Question: the enterprise I work for owns a Moodle website with many courses. In all of them, we attach many files .doc or .pdf, so that users can download and read them. The problem is, in one of them - without apparent reason - users can't get the files. When clicking on a file, the website displays a message that goes more or less like this "You are already logged in as yourself. Exit and log as another user to see the file". Even if you do what the message is asking, nothing changes: you still get the same message and the files can't be downloaded or opened at all.

Note: I'm not trying to access the log in page while already logged, as some people in other forums suggested. I'm trying to , just that! I have to be logged in order to see the links to the files, so there is no call for going to the login page again.
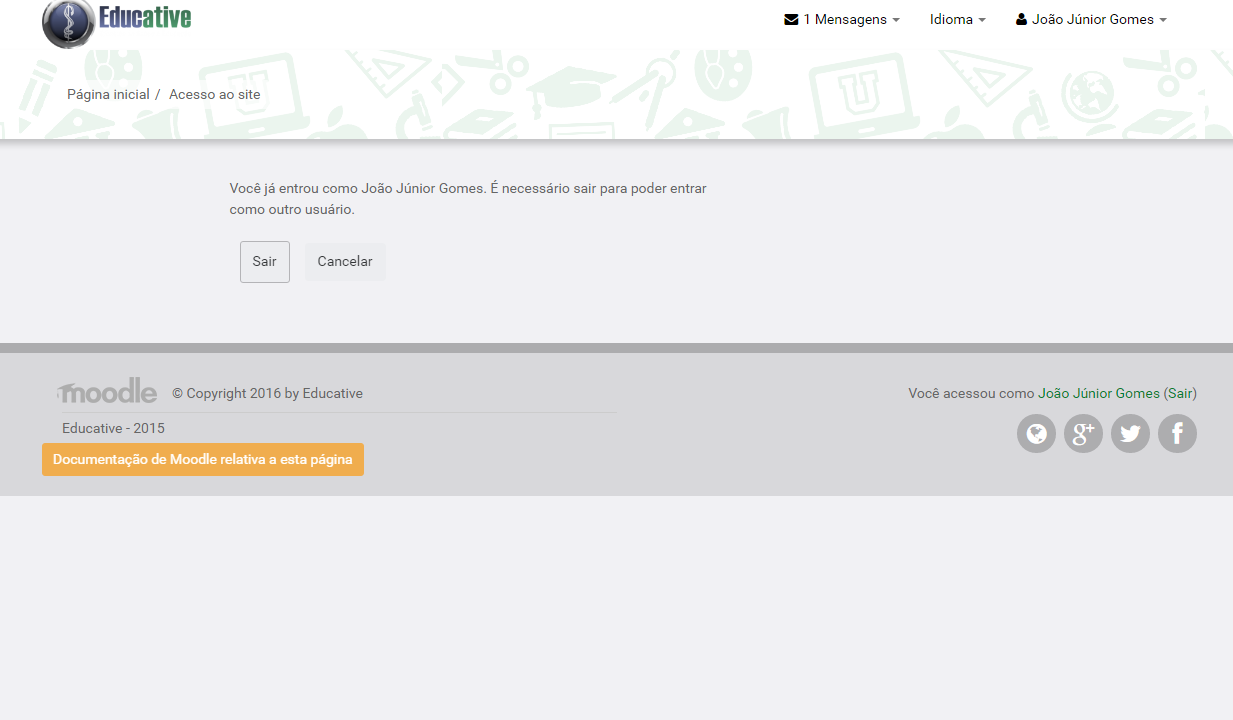
Answer: My host manager disabled cache from the server and problem solved.